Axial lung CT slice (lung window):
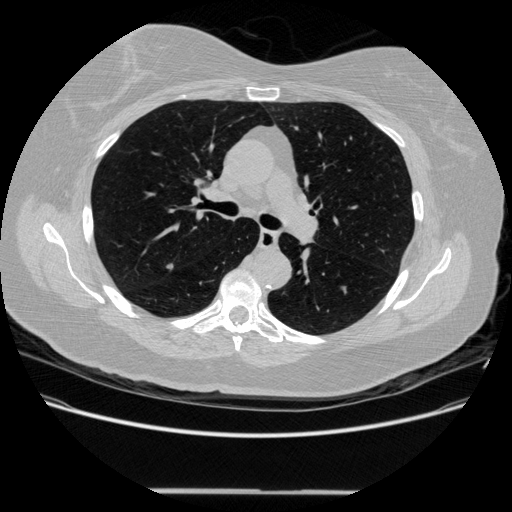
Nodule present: yes
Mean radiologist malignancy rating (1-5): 4.667